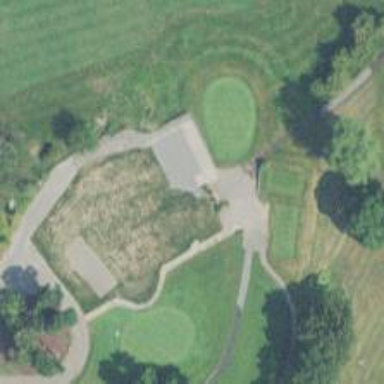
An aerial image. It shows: Path for both road and golf.